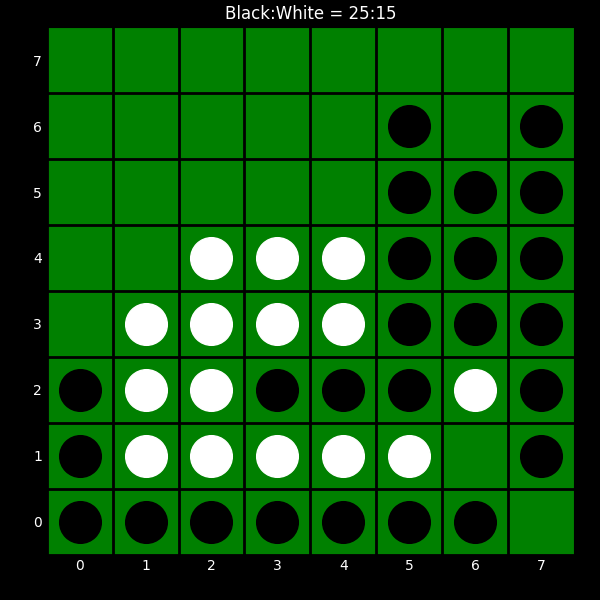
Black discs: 25
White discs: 15